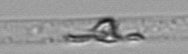
Label: Dactyliosolen_blavyanus